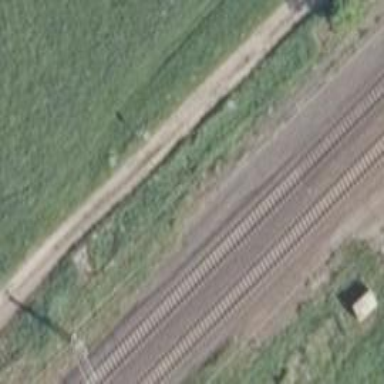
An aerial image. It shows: Abandoned railway with electrified contact line.